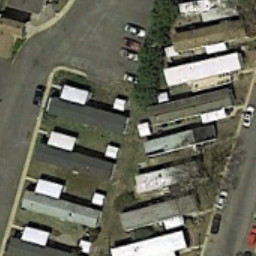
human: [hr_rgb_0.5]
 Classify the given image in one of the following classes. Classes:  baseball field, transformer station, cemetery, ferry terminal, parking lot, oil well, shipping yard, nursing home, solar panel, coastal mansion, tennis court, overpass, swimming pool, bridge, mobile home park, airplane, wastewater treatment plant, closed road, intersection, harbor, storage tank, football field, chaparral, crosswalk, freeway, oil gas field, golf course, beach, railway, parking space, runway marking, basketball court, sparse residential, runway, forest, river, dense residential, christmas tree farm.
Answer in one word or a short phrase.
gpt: mobile home park